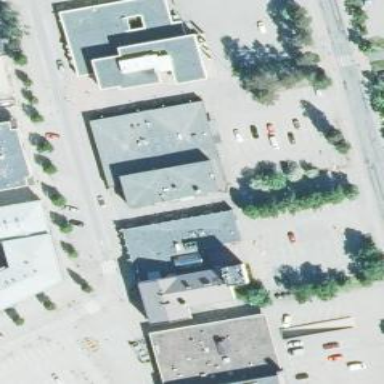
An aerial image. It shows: Commercial building.